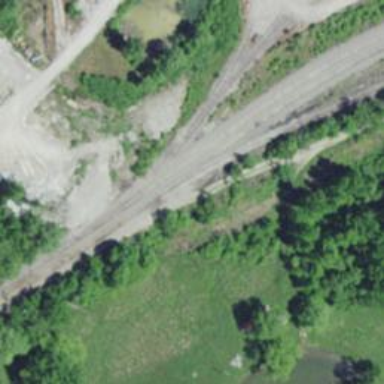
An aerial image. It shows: Railway spur service.